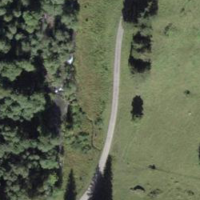
EUNIS habitat code: 45
Species observed at this site:
Filipendula ulmaria